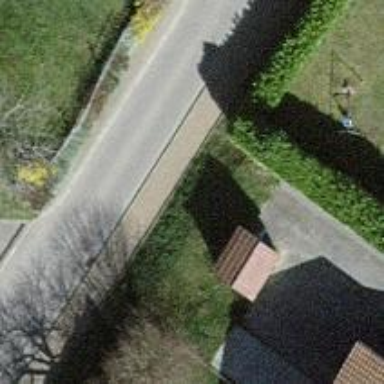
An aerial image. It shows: Hedge barrier.